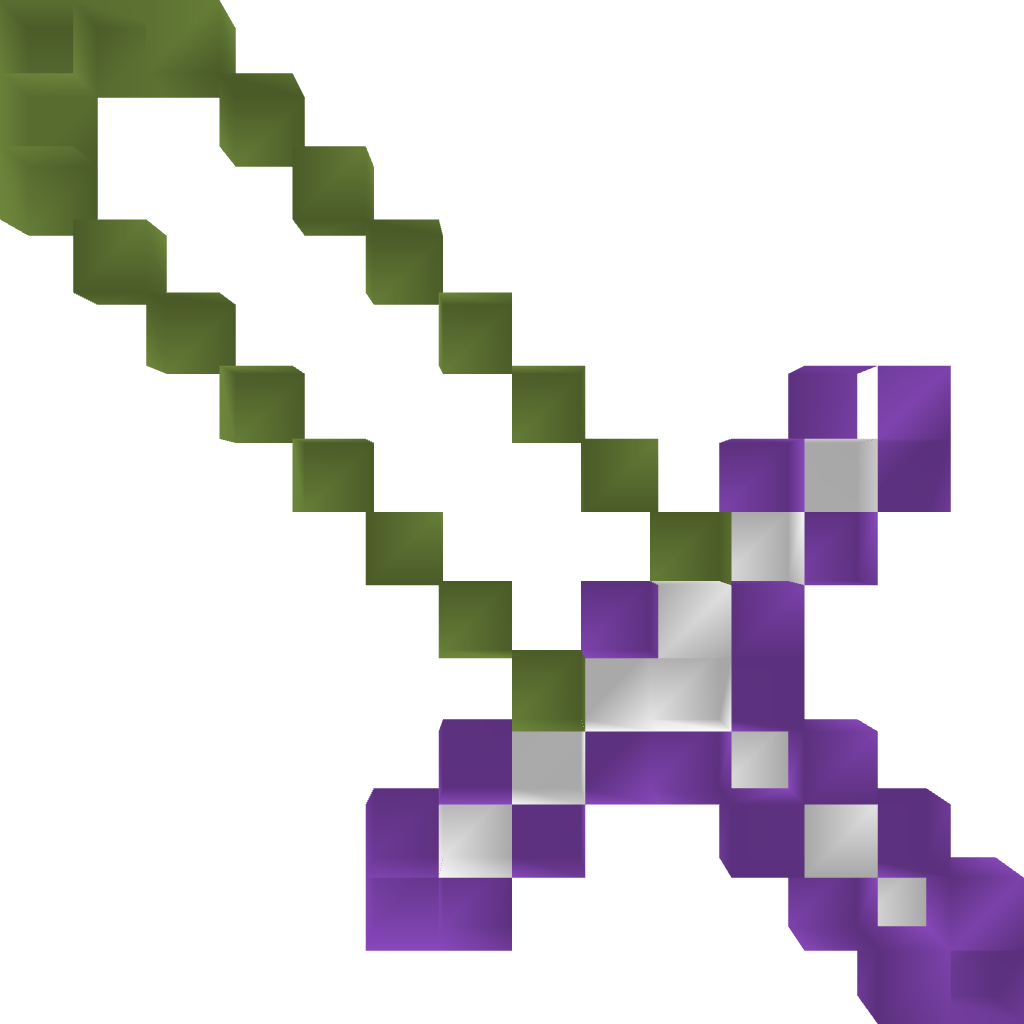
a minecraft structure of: Emerald Sword high quality